Interaction volume radius: 5 \u00c5
Interaction volume height: 10 \u00c5
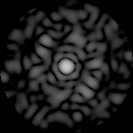
Disorder parameter: 0.8384